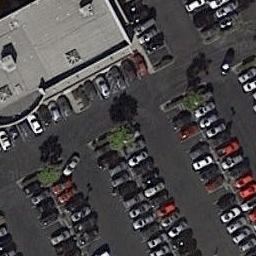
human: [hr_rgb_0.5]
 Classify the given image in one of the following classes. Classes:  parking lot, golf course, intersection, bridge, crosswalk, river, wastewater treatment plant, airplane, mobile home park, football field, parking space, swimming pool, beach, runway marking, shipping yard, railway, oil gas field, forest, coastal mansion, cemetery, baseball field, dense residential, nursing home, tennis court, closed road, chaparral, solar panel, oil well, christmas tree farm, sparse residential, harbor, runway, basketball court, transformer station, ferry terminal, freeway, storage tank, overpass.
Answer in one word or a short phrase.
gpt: parking lot